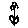
Label: flower